Question: I have searched many web pages and throughout Stackoverflow and have not yet found an answer to my problem. I want to make a simple tile editor which will require me to be able to edit a canvas pixel by pixel. Each tile will be 8px by 8px. I have my HTML properties and CSS to use the 8 by 8 pixels. I have tried the below method and I have tried other various methods including html2canvas. I always get blurry results. Here is some test code that reproduces this problem.

I am testing with a Chromebook (Toshiba Chromebook 2) on the latest stable release. I have also tested with a Nexus 7 (2013) tablet and a LG G3 Android cell phone all with the same results. I am using the Chrome browser on each device.
'''
<!DOCTYPE HTML>
<html xmlns="http://www.w3.org/1999/xhtml">
<head>
<meta http-equiv="Content-Type" content="text/html; charset=UTF-8" />
<title>test</title>
<script type="text/javascript" src="https://ajax.googleapis.com/ajax/libs/jquery/1/jquery.min.js"></script>
<style>
body {background:white;}
</style>
<script>
$(document).ready(function() {
drawPixel('canvas0', 0, 0, 255, 0, 0, 255);
drawPixel('canvas0', 0, 1, 255, 0, 0, 255);
drawPixel('canvas0', 0, 2, 255, 0, 0, 255);
drawPixel('canvas0', 0, 3, 255, 0, 0, 255);
drawPixel('canvas0', 0, 4, 255, 0, 0, 255);
function drawPixel (canvasname, x, y, r, g, b, a) {
// console.log('values passed to drawPixel:', canvas, x, y, r, g, b, a);
var canvas = document.getElementById(canvasname);
var canvasWidth = canvas.width;
var canvasHeight = canvas.height;
var ctx = canvas.getContext("2d");
ctx.translate(0.5, 0.5) ;
var canvasData = ctx.getImageData(0, 0, canvasWidth, canvasHeight);
var index = ((x + y) * canvasWidth) * 4;
console.log('1',canvasData);
canvasData.data[index + 0] = r;
canvasData.data[index + 1] = g;
canvasData.data[index + 2] = b;
canvasData.data[index + 3] = a;
console.log('2',canvasData);
ctx.putImageData(canvasData, 0, 0);
}
});
</script>
</head>
<body>
<canvas id="canvas0" width="8" height="8" style="width:8px;height:8px;"></canvas>
</body>
</html>
'''
UPDATED CODE BELOW
'''
<!DOCTYPE HTML>
<html xmlns="http://www.w3.org/1999/xhtml">
<head>
<meta http-equiv="Content-Type" content="text/html; charset=UTF-8" />
<title>test</title>
<script type="text/javascript" src="https://ajax.googleapis.com/ajax/libs/jquery/1/jquery.min.js"></script>
<style>
body {background:white;}
</style>
<script>
$(document).ready(function() {
var canvas = document.getElementById('canvas0');
var ctx = canvas.getContext("2d");
ctx.translate(0.5, 0.5);
drawPixel(ctx, 0, 0, 255, 0, 0, 255);
drawPixel(ctx, 0, 1, 255, 0, 0, 255);
drawPixel(ctx, 0, 2, 255, 0, 0, 255);
drawPixel(ctx, 0, 3, 255, 0, 0, 255);
drawPixel(ctx, 0, 4, 255, 0, 0, 255);
function drawPixel(ctx, x, y, r, g, b, a) {
ctx.fillStyle = "rgba(" + r + "," + g + "," + b + "," + a + ")";
ctx.fillRect(x, y, 1, 1);
}
});
</script>
</head>
<body>
<canvas id="canvas0" width="8" height="8" style="width:8px;height:8px;"></canvas>
</body>
</html>
'''
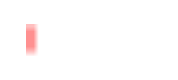
Answer: You should rewrite the drawPixel method to just draw a pixel. There is no need to use ImageData objects here, and transforms doesn't work with that in any case.
My suggestion would be to do this (preserving the signature):
'''
function drawPixel (canvasname, x, y, r, g, b, a) {
// these should in parent or global scope, just pass in the context
var canvas = document.getElementById(canvasname);
var ctx = canvas.getContext("2d");
// set color, note alpha here is a value in the range [0, 1]
ctx.fillStyle = "rgba(" + r + "," + g + "," + b + "," + (a / 255) + ")";
ctx.fillRect(x, y, 1, 1);
}
'''
To make the pixel sharper, use the translate (and only once) in global scope, for example (a non-signature compatible version):
'''
var canvas = document.getElementById("test");
var ctx = canvas.getContext("2d");
drawPixel(ctx, 0, 0, 255, 0, 0, 255);
drawPixel(ctx, 0, 1, 255, 0, 0, 255);
drawPixel(ctx, 0, 2, 0, 255, 0, 255); // to show more clearly
drawPixel(ctx, 0, 3, 255, 0, 0, 255);
drawPixel(ctx, 0, 4, 255, 0, 0, 255);
// show image with standard interpolation (bilinear)
ctx.drawImage(canvas, 0, 0, 8, 8, 8, 0, 64, 64);
// show image enlarged using nearest-neighbor
ctx.imageSmoothingEnabled = false;
ctx.mozImageSmoothingEnabled = false;
ctx.webkitImageSmoothingEnabled = false;
ctx.drawImage(canvas, 0, 0, 8, 8, 50, 0, 64, 64);
function drawPixel(ctx, x, y, r, g, b, a) {
ctx.fillStyle = "rgba(" + r + "," + g + "," + b + "," + (a / 255) + ")";
ctx.fillRect(x, y, 1, 1);
}
'''
'''
<canvas id="test" width=130 height=64></canvas>
'''
Additionally, you can remove the style attribute inside the tag. The canvas element will adopt to the size given as width/height.